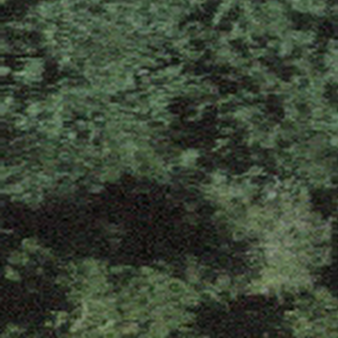
Label: other